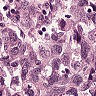
Metastatic tissue present: yes